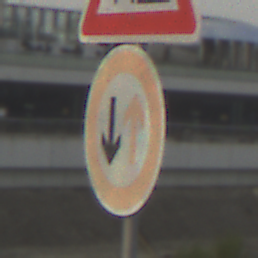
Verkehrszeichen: VorrangDesGegenverkehrs
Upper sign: Arbeitsstelle
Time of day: SunriseSunset
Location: Outdoor (Urban)
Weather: PartlyCloudy
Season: NotSpecified
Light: Natural